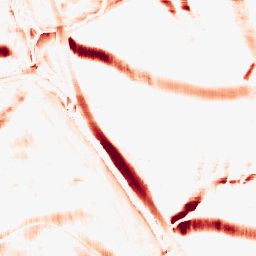
Category: morphological
Decomposition family: rolling_ball
Decomposition parameters: radius: 10
Upsampling method: quartic
Upsampling parameters: scale: 4
Upsampling scale: 4